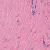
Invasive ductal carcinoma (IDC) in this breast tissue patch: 0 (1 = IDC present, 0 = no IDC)